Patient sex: M
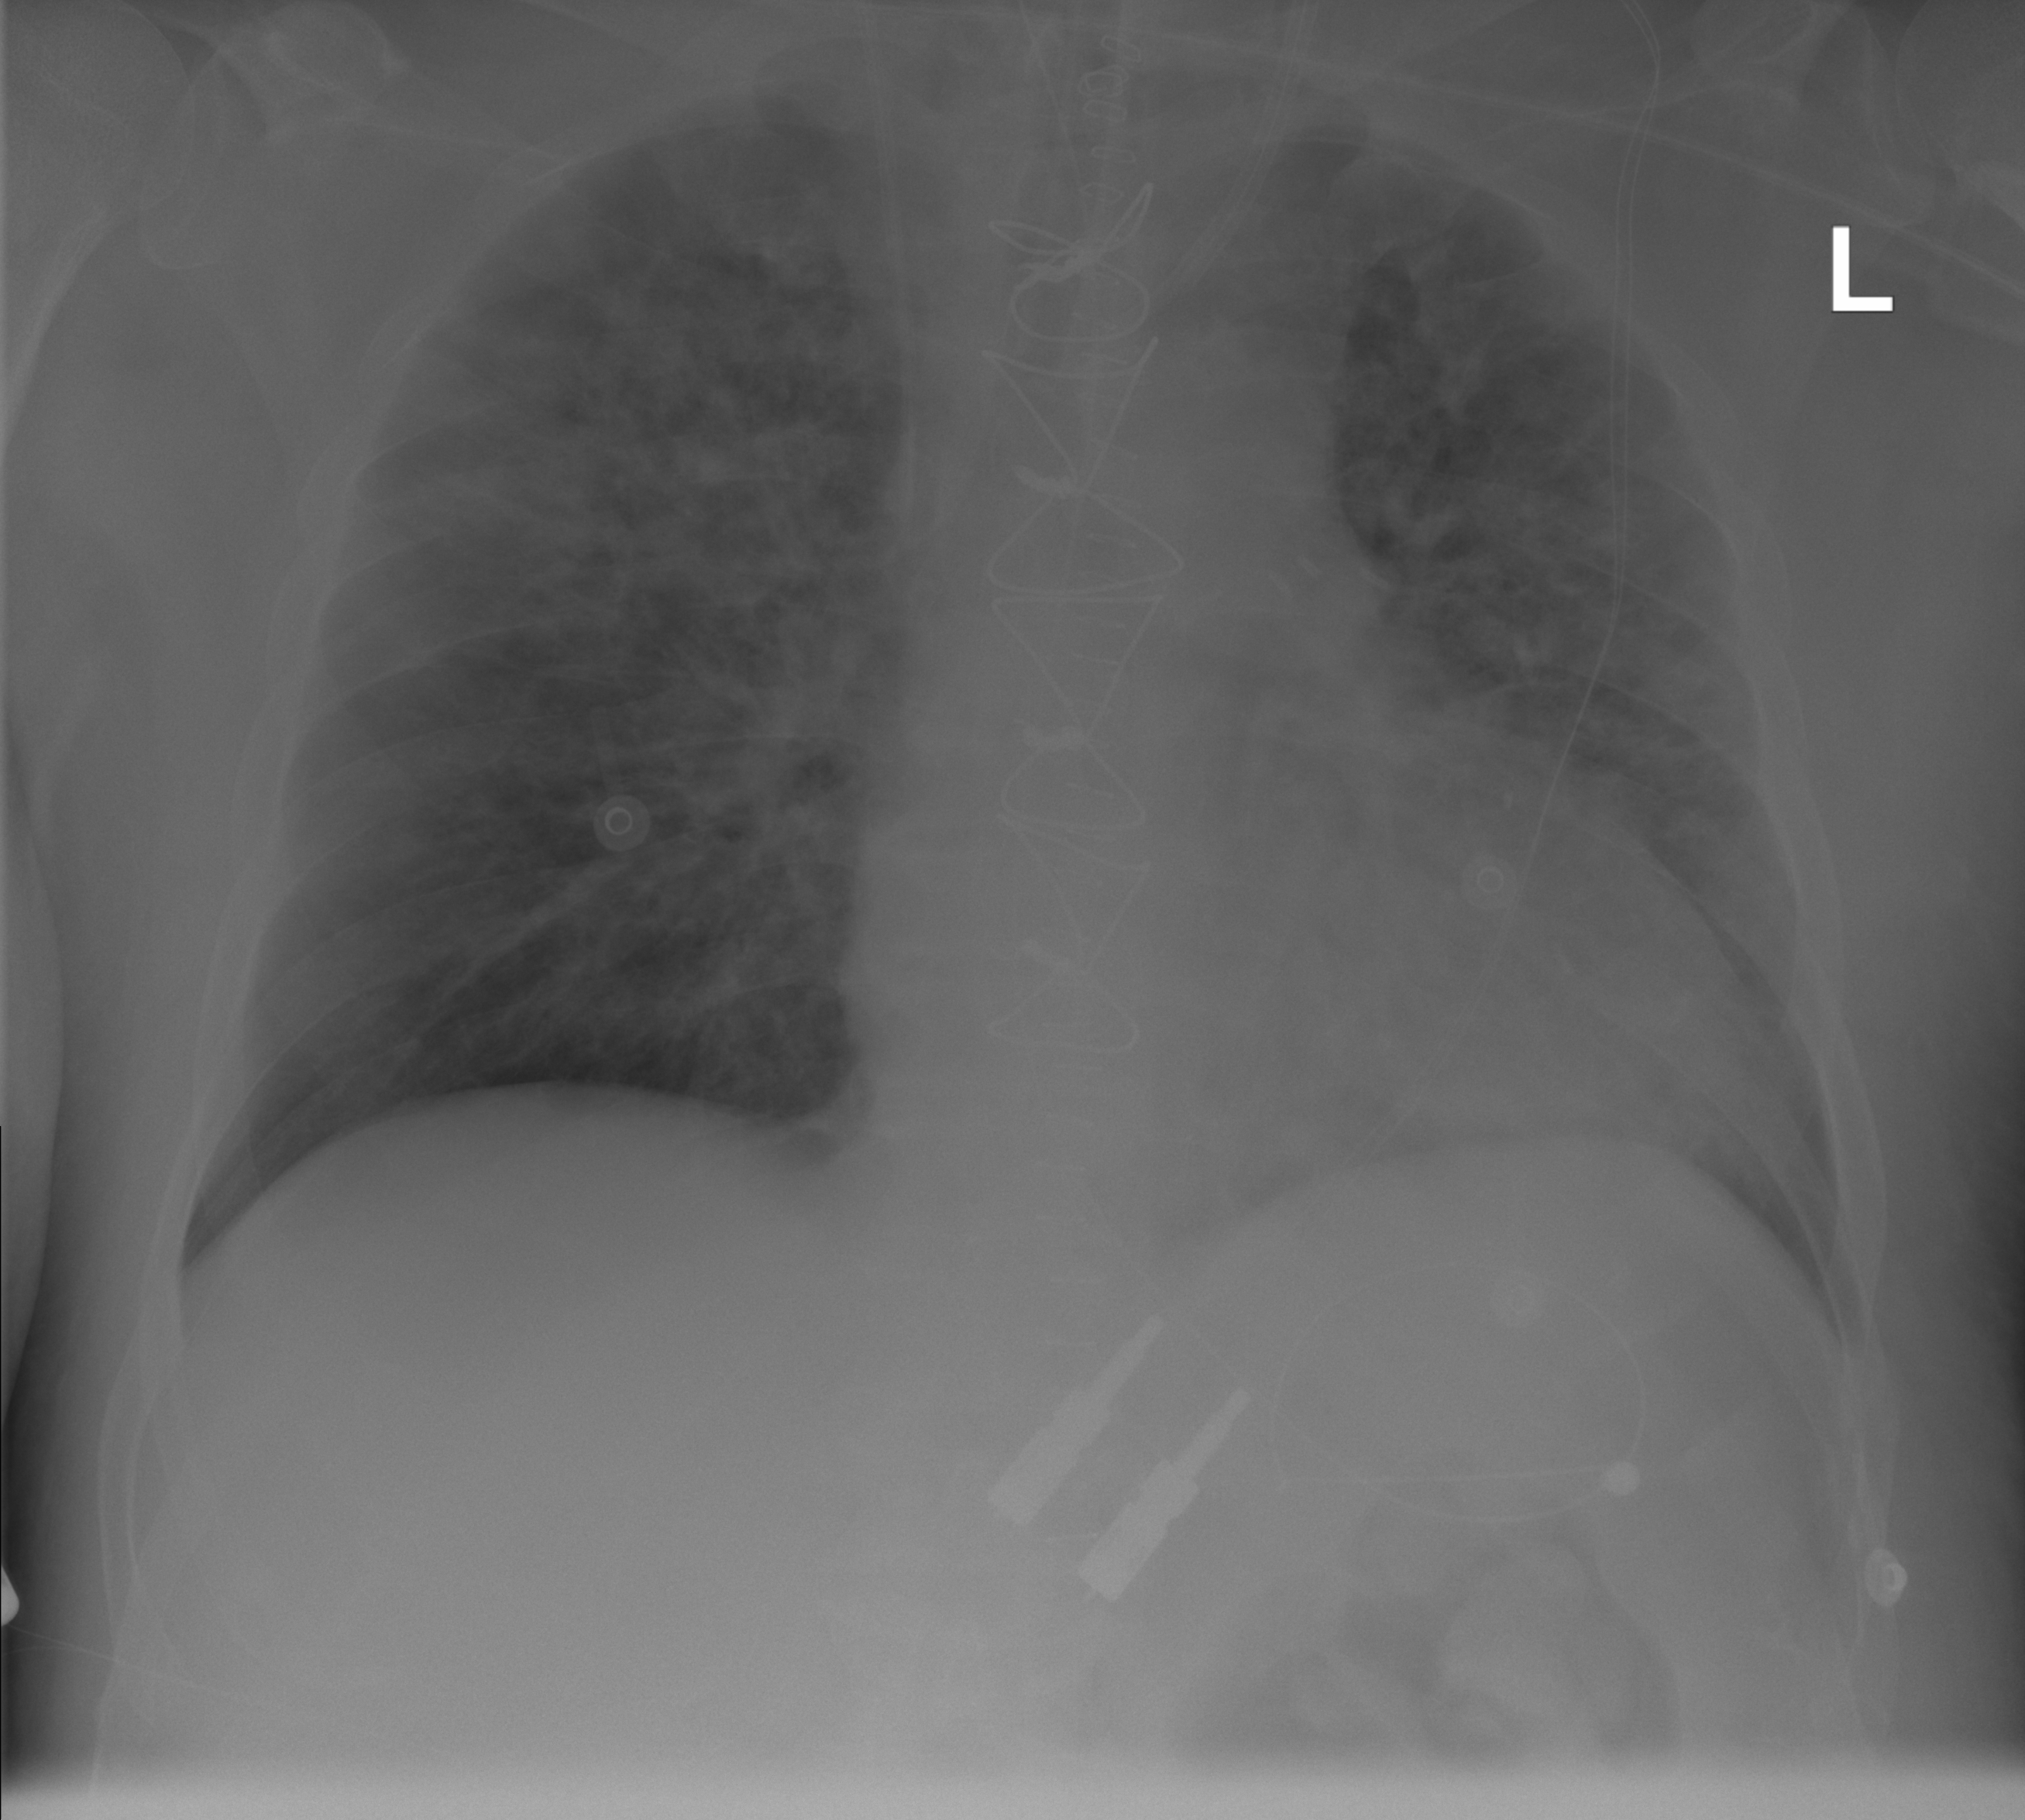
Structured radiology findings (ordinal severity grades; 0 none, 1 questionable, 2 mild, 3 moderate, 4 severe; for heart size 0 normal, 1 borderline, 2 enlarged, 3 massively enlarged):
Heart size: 2
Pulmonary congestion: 3
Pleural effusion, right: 0
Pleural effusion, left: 0
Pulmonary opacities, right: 3
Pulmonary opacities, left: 3
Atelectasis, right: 0
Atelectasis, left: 0